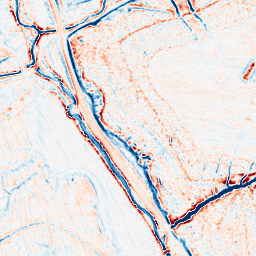
Category: multiscale
Decomposition family: dog_multiscale
Decomposition parameters: sigma_ratio: 1.6
n_scales: 3
base_sigma: 0.5
Upsampling method: cubic_catmull_rom
Upsampling parameters: scale: 8
Upsampling scale: 8